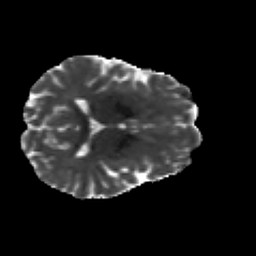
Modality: MD
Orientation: axial
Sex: female
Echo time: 0.114 s